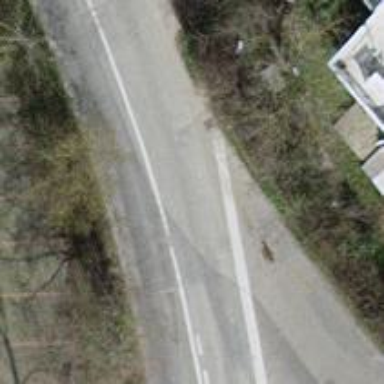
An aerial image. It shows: Tertiary road.